Question: I've been investigating some performance issues for an Event Viewer application that we have on our development site when I noticed an interesting issue in the algorithm. I then created a simplified test project to test two different algorithms. This program basically retrieves Windows Event Logs using the 'EventLog' class, and then translates those logs into queryable 'EventLogItem' entities.
This operation is performed and timed using two different loops. The first (backward) loop starts at the index of the last item in the list, translates the item and then decreases the index. The method is defined like this:
'''
private static void TranslateLogsUsingBackwardLoop()
{
Stopwatch stopwatch = new Stopwatch();
stopwatch.Start();
var originalLogs = EventLog.GetEventLogs();
var translatedLogs = new List<EventLogItem>();
Parallel.ForEach<EventLog>(originalLogs, currentLog =>
{
for (int index = currentLog.Entries.Count - 1; index >= 0; index--)
{
var currentEntry = currentLog.Entries[index];
EventLogItem translatedEntry = new EventLogItem
{
MachineName = currentEntry.MachineName,
LogName = currentLog.LogDisplayName,
CreatedTime = currentEntry.TimeGenerated,
Source = currentEntry.Source,
Message = currentEntry.Message,
Number = currentEntry.Index,
Category = currentEntry.Category,
Type = currentEntry.EntryType,
InstanceID = currentEntry.InstanceId,
User = currentEntry.UserName,
};
lock (translatedLogs)
{
translatedLogs.Add(translatedEntry);
}
}
});
stopwatch.Stop();
Console.WriteLine("{0} logs were translated in {1} using backward loop.", translatedLogs.Count, stopwatch.Elapsed);
}
'''
The second (forward) loop starts at index 0 and increments the index. This method is defined like this:
'''
private static void TranslateLogsUsingForwardLoop()
{
Stopwatch stopwatch = new Stopwatch();
stopwatch.Start();
var originalLogs = EventLog.GetEventLogs();
var translatedLogs = new List<EventLogItem>();
Parallel.ForEach<EventLog>(originalLogs, currentLog =>
{
for (int index = 0; index < currentLog.Entries.Count; index++)
{
var currentEntry = currentLog.Entries[index];
EventLogItem translatedEntry = new EventLogItem
{
MachineName = currentEntry.MachineName,
LogName = currentLog.LogDisplayName,
CreatedTime = currentEntry.TimeGenerated,
Source = currentEntry.Source,
Message = currentEntry.Message,
Number = currentEntry.Index,
Category = currentEntry.Category,
Type = currentEntry.EntryType,
InstanceID = currentEntry.InstanceId,
User = currentEntry.UserName,
};
lock (translatedLogs)
{
translatedLogs.Add(translatedEntry);
}
}
});
stopwatch.Stop();
Console.WriteLine("{0} logs were translated in {1} using forward loop.", translatedLogs.Count, stopwatch.Elapsed);
}
'''
And the main method:
'''
static void Main(string[] args)
{
TranslateLogsUsingForwardLoop();
Console.WriteLine();
Thread.Sleep(2000);
TranslateLogsUsingBackwardLoop();
Console.ReadLine();
}
'''
This is what I get (performed this test several times, and results are almost identical):

Note that the server I tested this on logs to the Event Log every second, that's why the number of translated logs are not the same. So why is the backward loop faster? I initially thought it's because in the backward loop algorithm, 'currentLog.Entries.Count' is evaluated just once, where as in the forward loop it needs to be calculated and compared against 'index' on every loop iteration, but then again that doesn't seem right. Any ideas?
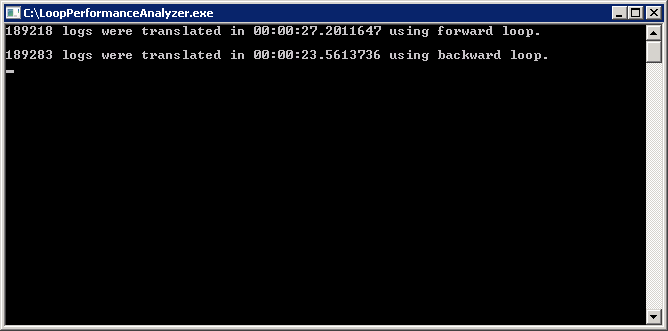
Answer: Testing againt 0 versus the maxndex is likely to have little effect. However, performing test1 then test2 shortly thereafter often has an effect due to processor caching and/or O/S page caching. You might reverse the test1/test2 to see if forwards magically becomes faster than backwards. Accurate profiling is hard on modern achitectures.
OK, so Backwards is still Faster when executed first. Not my first guess, but since you are using Parallel and lock, there is perhaps an interaction between the locking method and the difference between forward and backward looping.
Maybe the backwards loop just happens to work better with processor branch prediction (again may interact with parallism, processor cache, etc.).
Lots of tight loops in multi-thread code have weird interactions with memory management because of locking overhead. -- It is not even uncommon for the multi-thread solution to be slower because of lock contention
You can try running without parallel both forward and back to see if time becomes more even -- but at best you would only determine it to be likely / unlikely relation to parallel interactions or lock contention. Profiling your code may be suggestive, but it may may not procide a definite answer either. A definitive answer can be quite difficult for this situation (I assumed you were mostly in curious/learning mode).